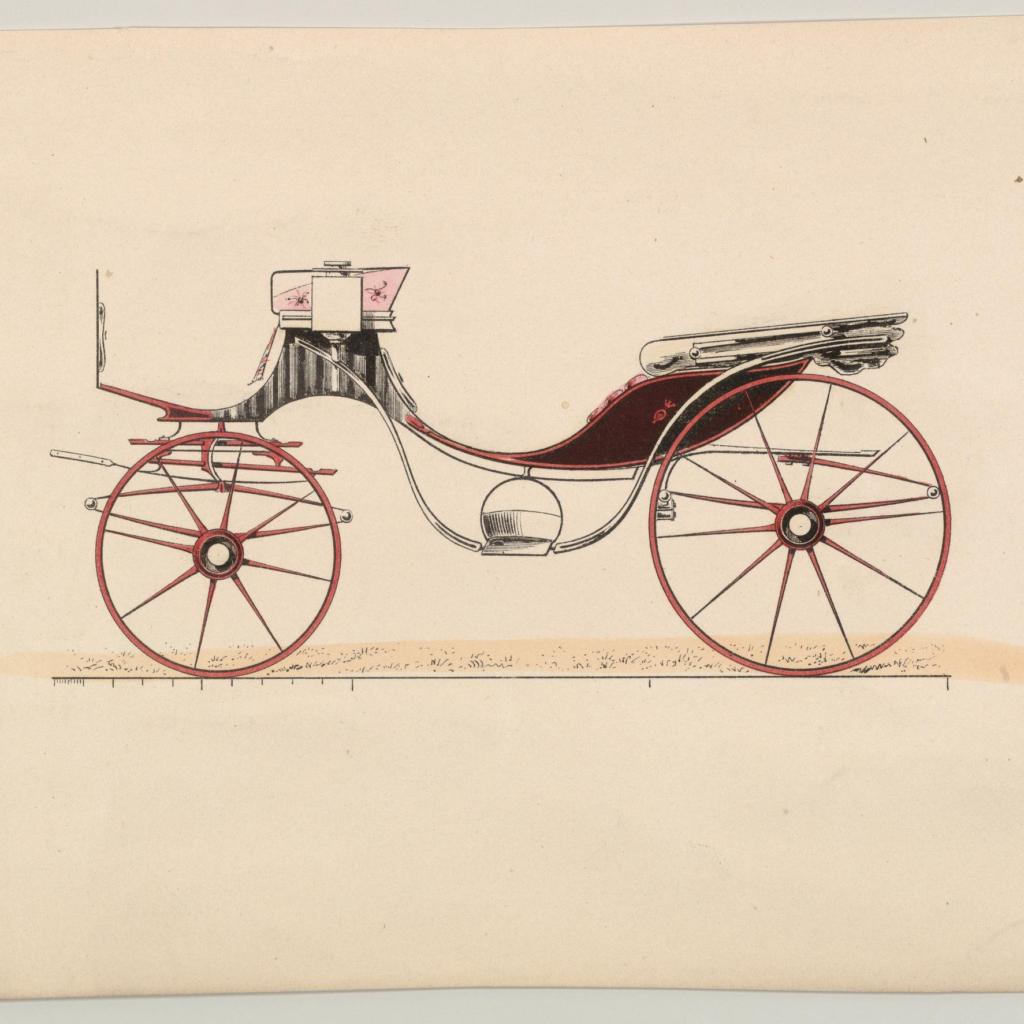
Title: Cabriolet  (unnumbered)
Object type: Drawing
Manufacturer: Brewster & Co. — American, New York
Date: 1850–1900
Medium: Watercolor and ink
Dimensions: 5 x 8 1/2 in. (12.7 x 21.6 cm)
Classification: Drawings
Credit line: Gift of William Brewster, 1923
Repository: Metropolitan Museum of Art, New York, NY